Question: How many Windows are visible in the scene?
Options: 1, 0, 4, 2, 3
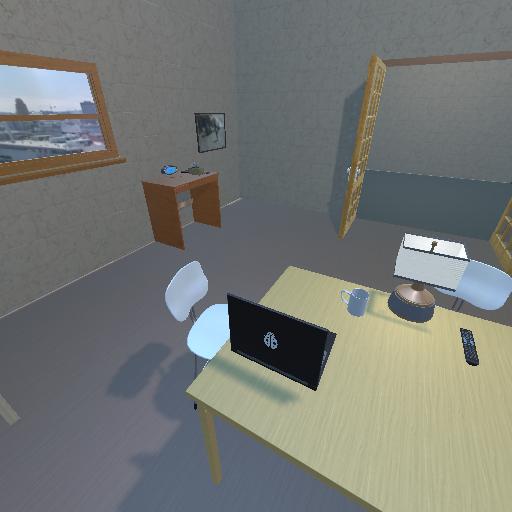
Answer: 1